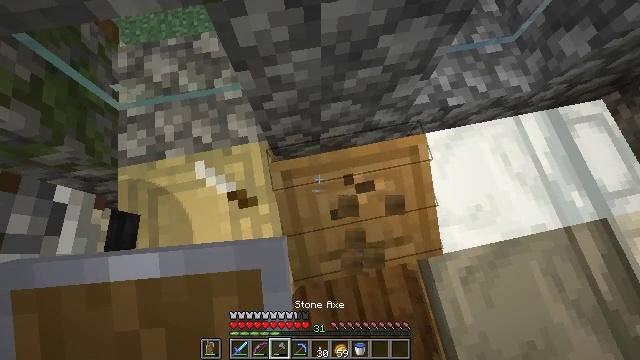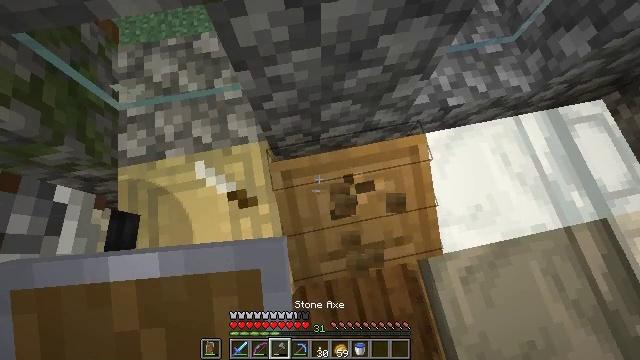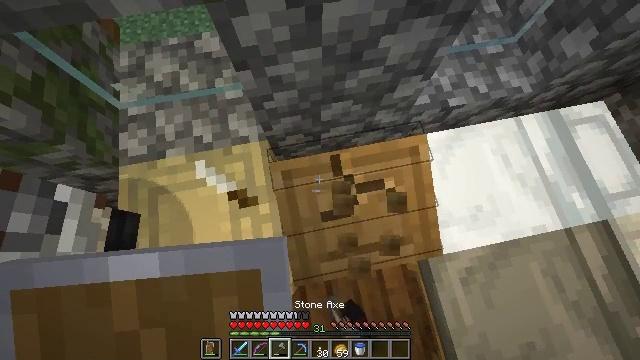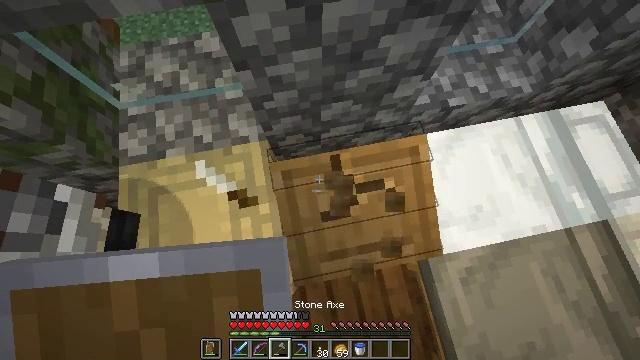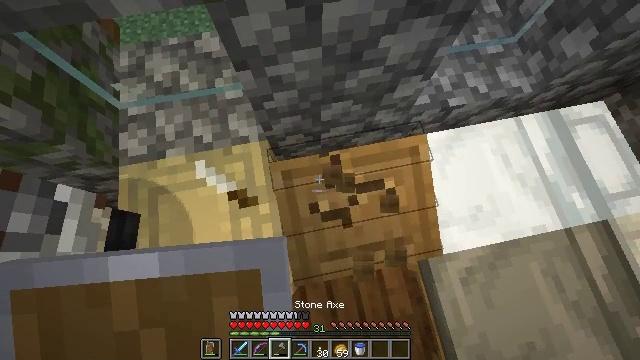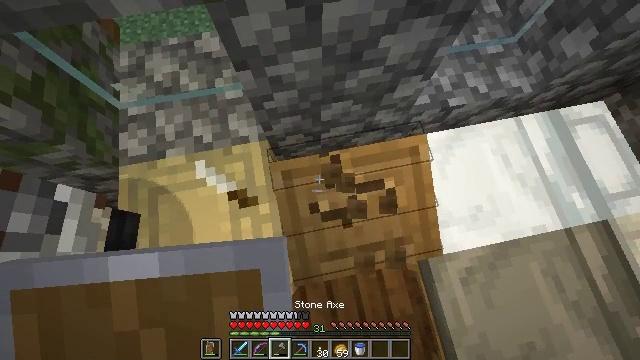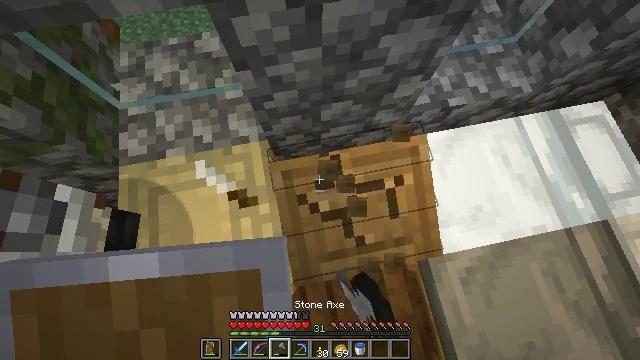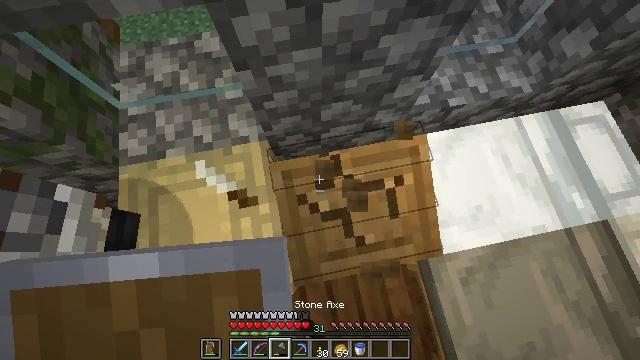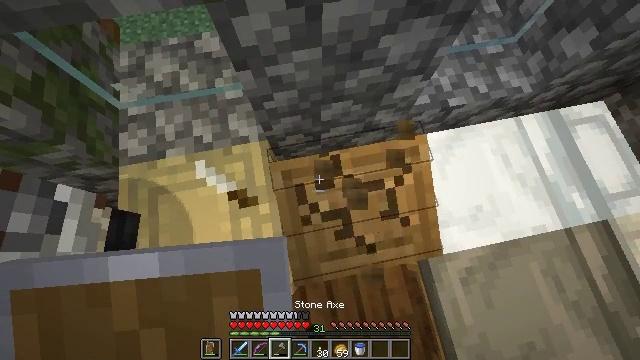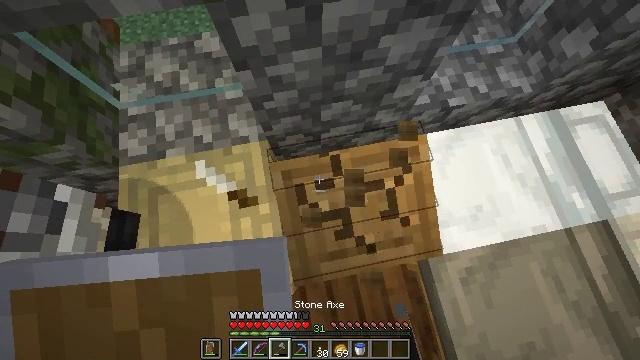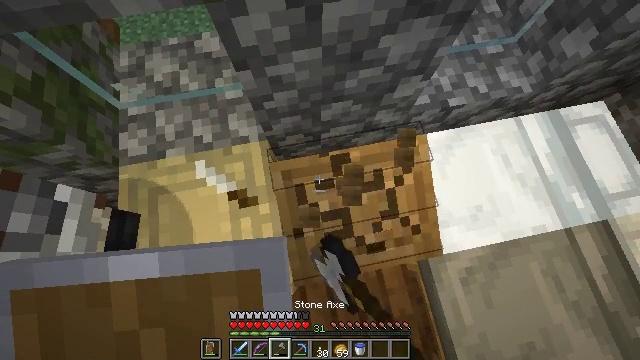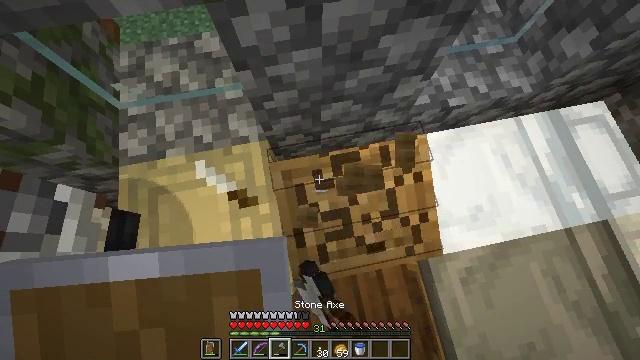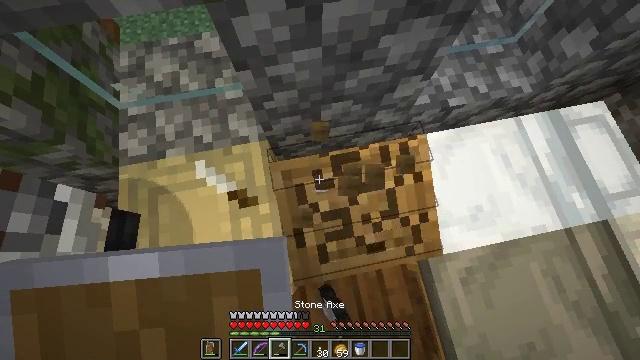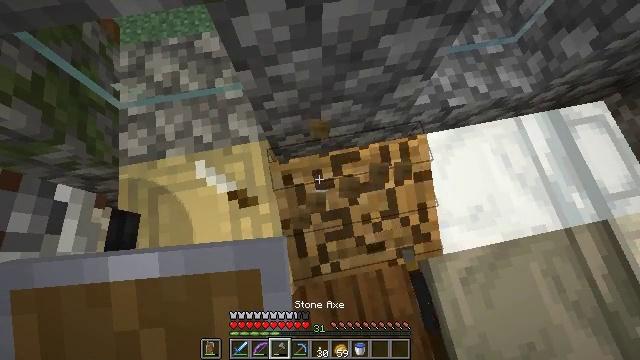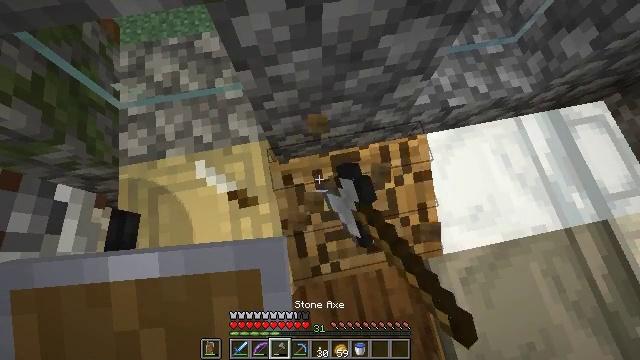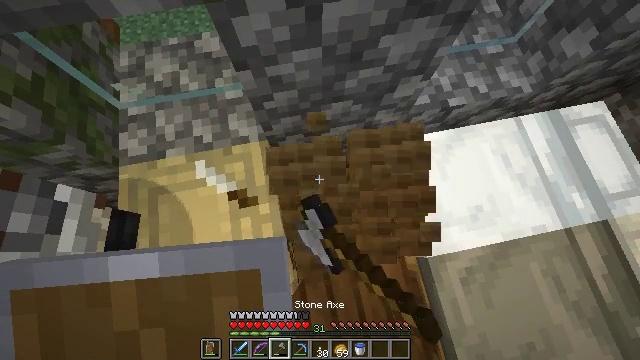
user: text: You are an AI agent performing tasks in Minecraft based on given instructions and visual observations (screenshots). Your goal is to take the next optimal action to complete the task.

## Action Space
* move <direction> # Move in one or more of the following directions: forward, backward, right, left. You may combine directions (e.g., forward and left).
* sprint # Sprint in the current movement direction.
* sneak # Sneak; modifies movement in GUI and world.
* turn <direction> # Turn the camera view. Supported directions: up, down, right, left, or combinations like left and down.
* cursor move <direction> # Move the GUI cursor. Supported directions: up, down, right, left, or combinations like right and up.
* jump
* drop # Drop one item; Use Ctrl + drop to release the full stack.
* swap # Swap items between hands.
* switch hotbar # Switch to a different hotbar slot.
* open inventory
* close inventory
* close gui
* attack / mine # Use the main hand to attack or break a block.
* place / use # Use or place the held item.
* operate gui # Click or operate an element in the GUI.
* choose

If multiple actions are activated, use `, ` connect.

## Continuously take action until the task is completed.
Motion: motion action
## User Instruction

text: Retrieve the lectern from the structure.
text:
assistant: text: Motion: attack / mine
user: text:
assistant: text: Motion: attack / mine
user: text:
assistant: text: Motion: attack / mine
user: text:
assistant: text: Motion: attack / mine
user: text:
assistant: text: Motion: attack / mine
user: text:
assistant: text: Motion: attack / mine
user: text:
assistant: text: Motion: attack / mine
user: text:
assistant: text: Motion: attack / mine
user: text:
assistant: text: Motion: attack / mine
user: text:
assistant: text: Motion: attack / mine
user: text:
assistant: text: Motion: attack / mine
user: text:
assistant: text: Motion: attack / mine
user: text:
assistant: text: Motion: attack / mine
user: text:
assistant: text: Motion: attack / mine
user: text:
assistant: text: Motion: attack / mine
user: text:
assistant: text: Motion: attack / mine
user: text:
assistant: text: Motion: attack / mine
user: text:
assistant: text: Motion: no_op
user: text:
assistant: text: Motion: no_op
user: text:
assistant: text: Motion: no_op